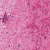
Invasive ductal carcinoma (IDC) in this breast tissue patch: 0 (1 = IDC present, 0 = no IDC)